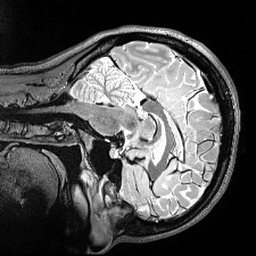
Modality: T2w
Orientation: sagittal
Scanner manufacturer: siemens
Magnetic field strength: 3 T
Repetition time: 3.2 s
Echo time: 0.566 s